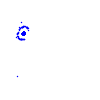
Particle: pion